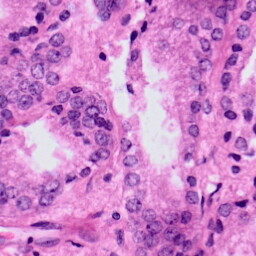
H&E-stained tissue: Prostate